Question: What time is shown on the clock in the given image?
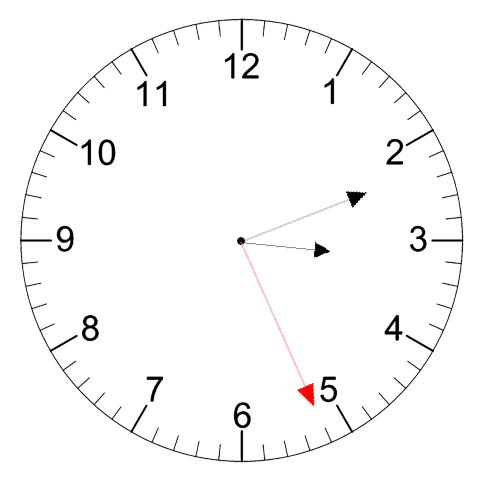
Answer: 03:11:26